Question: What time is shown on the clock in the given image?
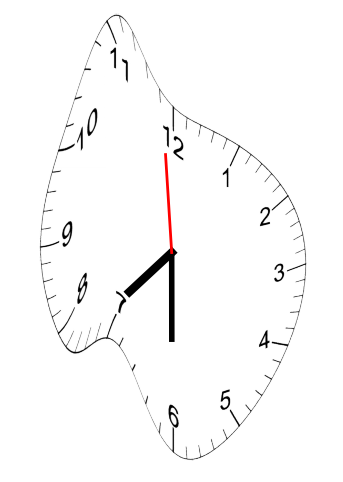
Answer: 07:29:59